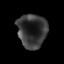
Tissue: prostate
Cell type: T cells
Senescence score: 0.2606
Nuclear area (px): 971
Mean DAPI intensity: 54.911